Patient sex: M
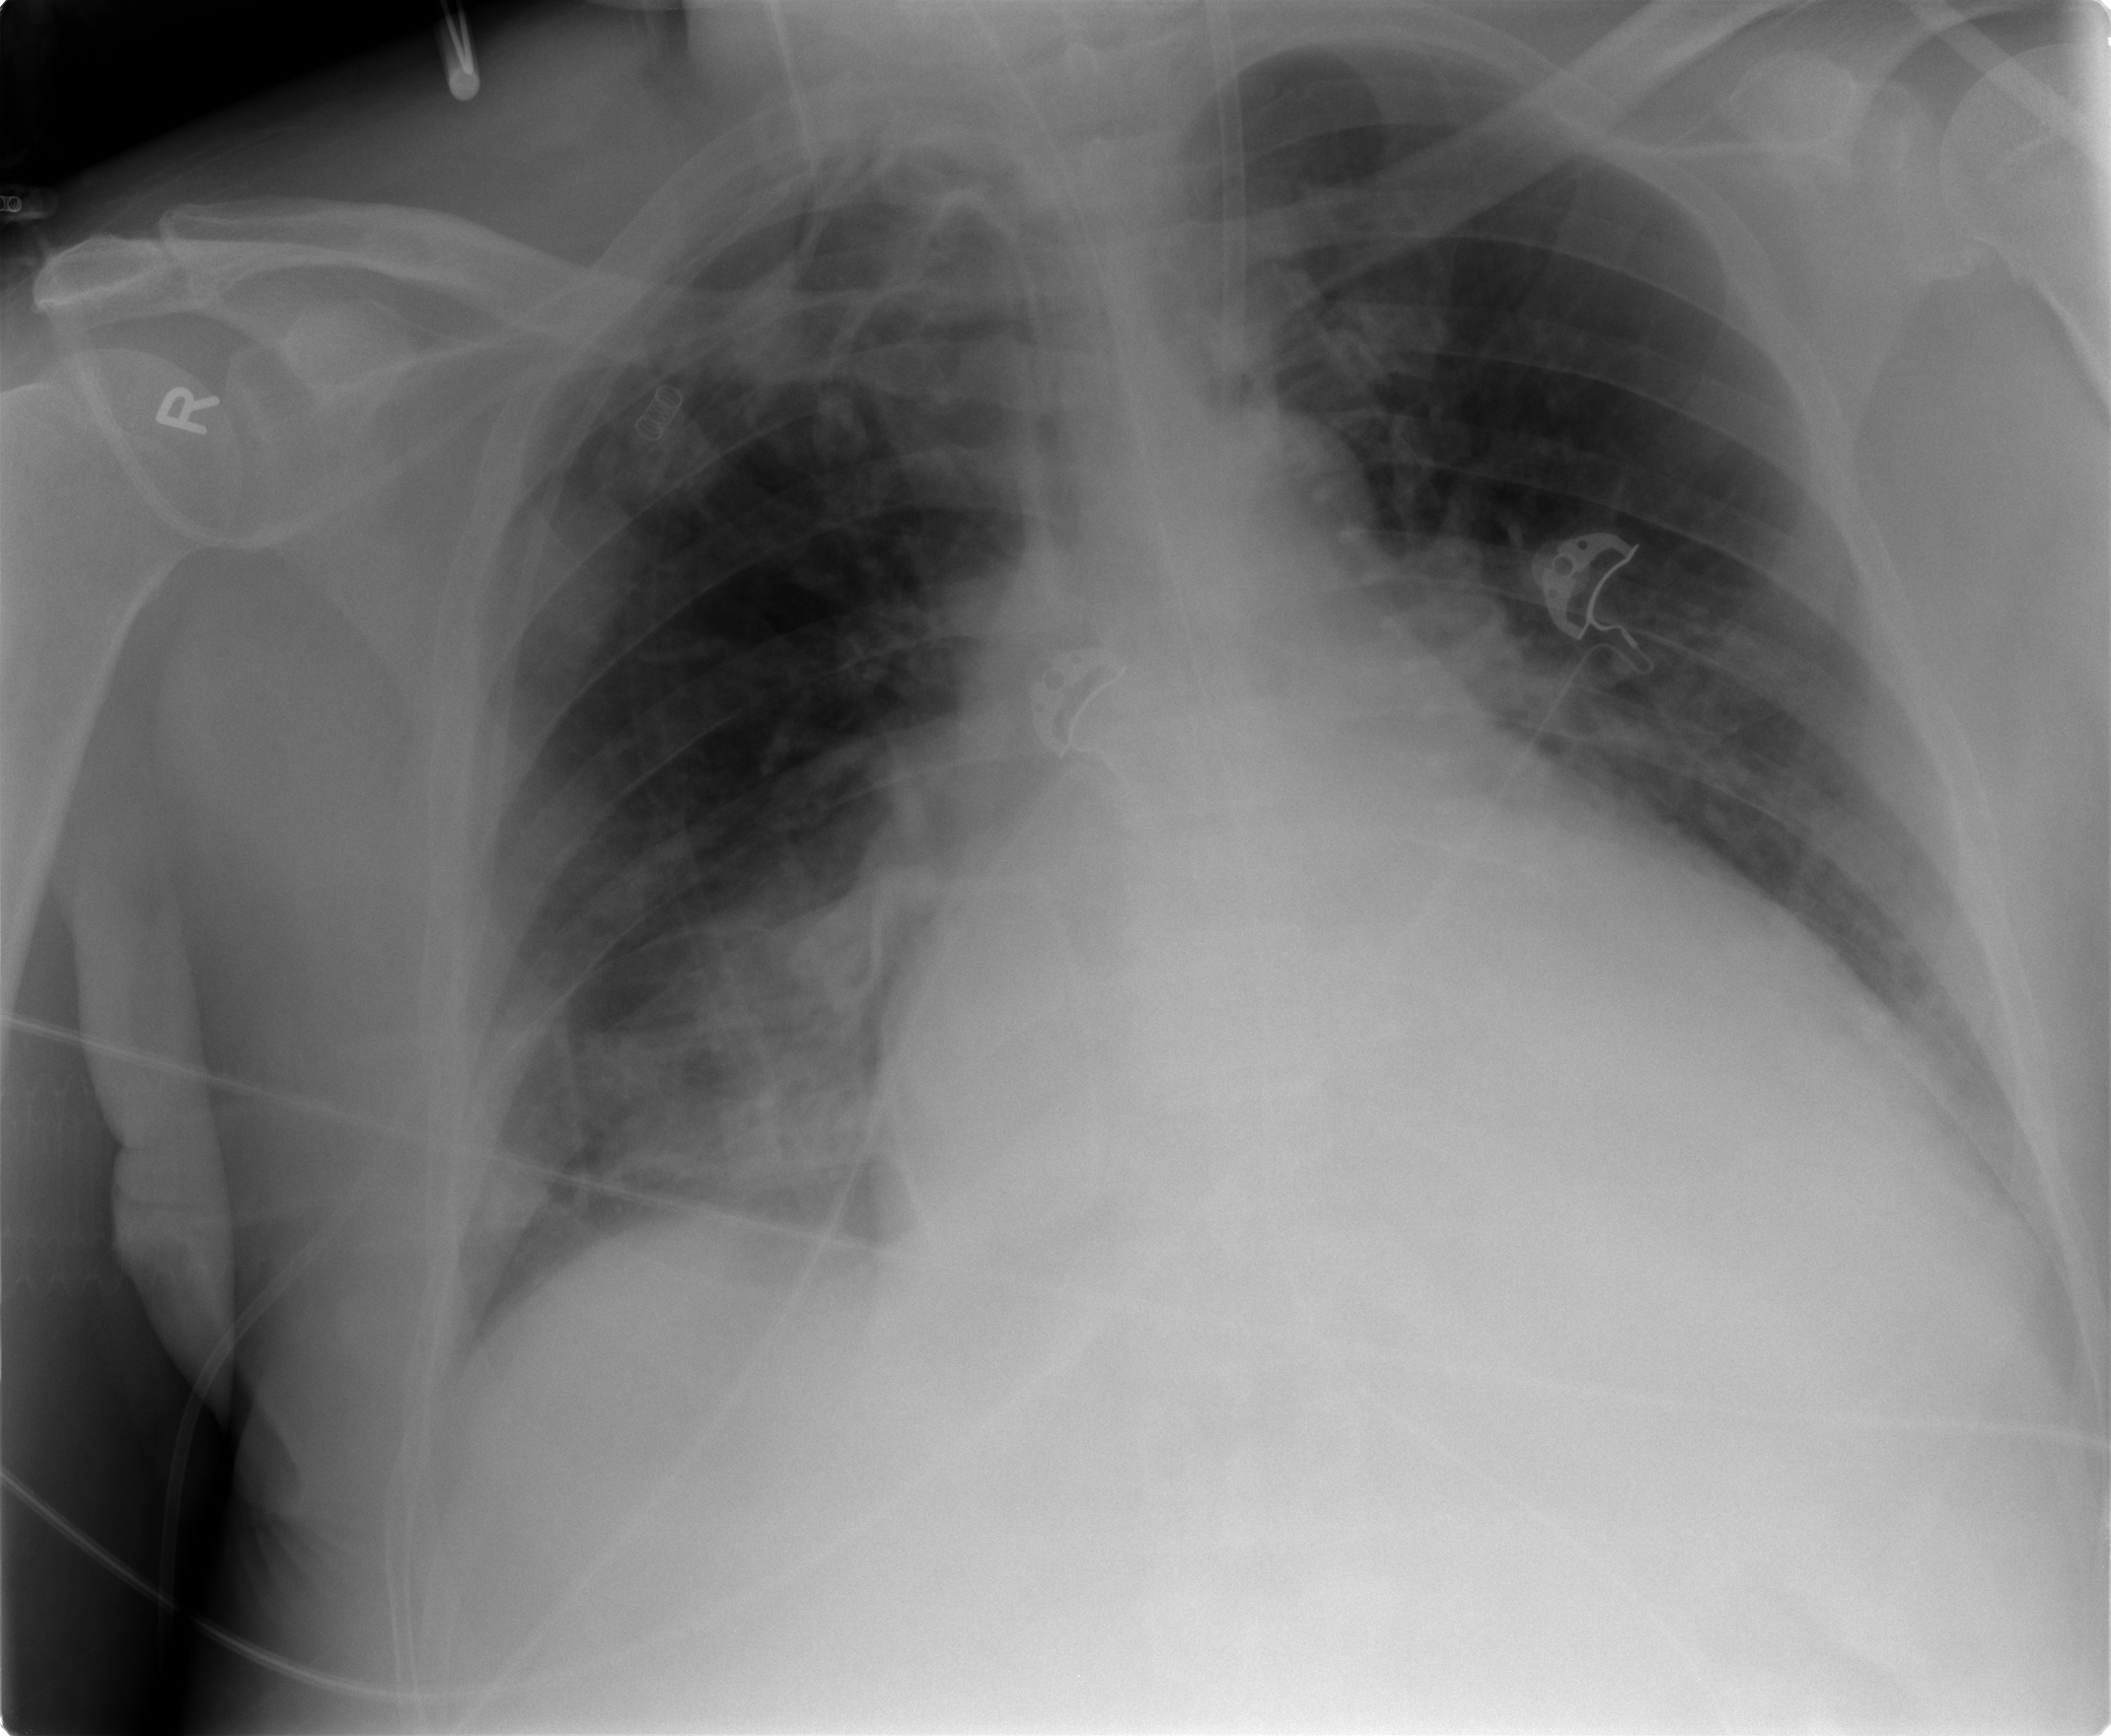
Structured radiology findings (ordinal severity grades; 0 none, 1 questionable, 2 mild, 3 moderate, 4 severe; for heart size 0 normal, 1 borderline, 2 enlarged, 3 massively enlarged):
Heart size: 3
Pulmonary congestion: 1
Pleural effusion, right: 0
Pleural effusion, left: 1
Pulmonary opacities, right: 2
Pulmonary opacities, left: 0
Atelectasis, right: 2
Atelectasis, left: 2